Field crop: tomato
Growth stage: 1
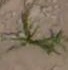
Species: cyperus